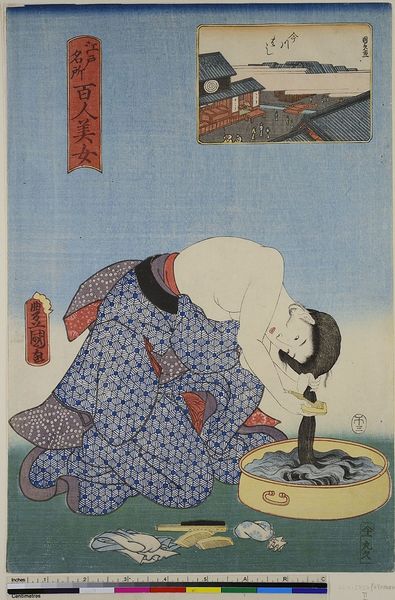
Titel: Imagawabashi, aus der Serie: 100 Schönheiten in berühmten Orten in Edo
Künstler: Utagawa Kunisada
Standort: Hamburg
Institution: Museum für Kunst und Gewerbe Hamburg
Schlagwörter: blau, wasser, baden, fenster, zimmer, haus, schüssel, haare, holzschnitt, japanisch, waschen, asien, druckgraphik, druckgrafik, viadukt, zeit, schüsssel, farbholzschnitt, hamburg, haare waschen, edo, reproduktionen, druckerzeugnisse, brücke, aquädukt, haarpflege, ukiyo